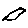
Label: bird